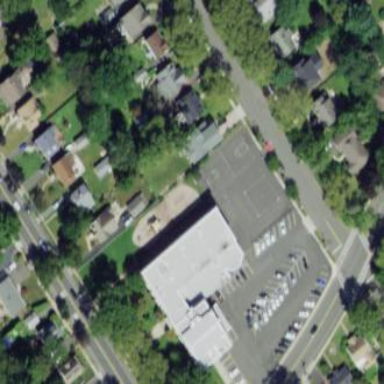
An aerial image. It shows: School building.